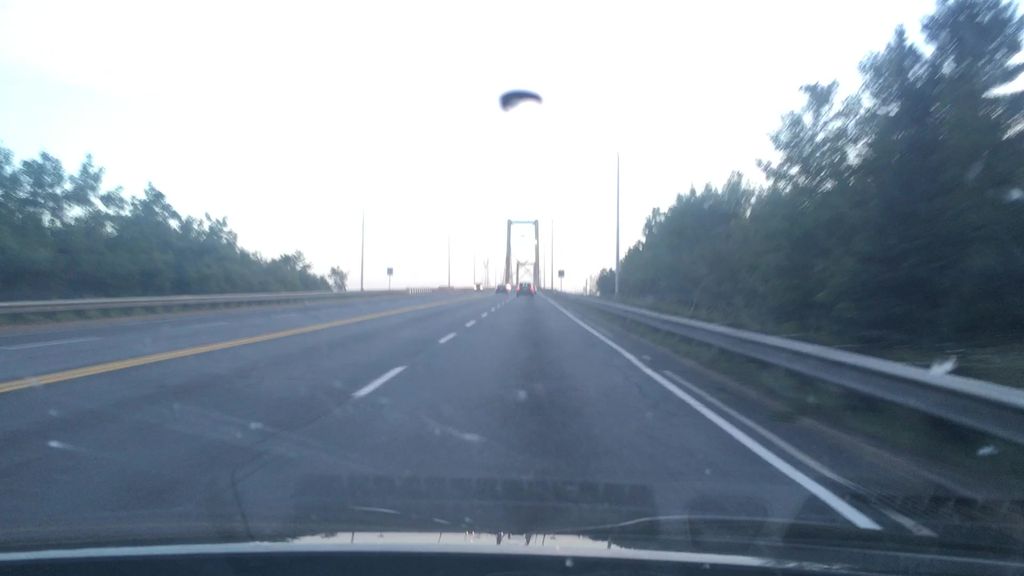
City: halifax